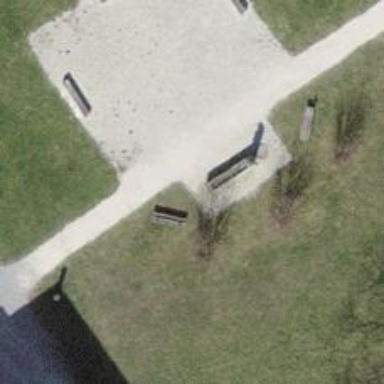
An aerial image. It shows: Bench for seating.